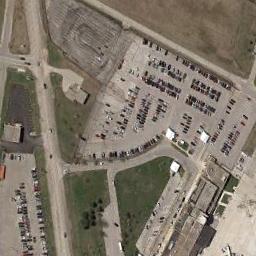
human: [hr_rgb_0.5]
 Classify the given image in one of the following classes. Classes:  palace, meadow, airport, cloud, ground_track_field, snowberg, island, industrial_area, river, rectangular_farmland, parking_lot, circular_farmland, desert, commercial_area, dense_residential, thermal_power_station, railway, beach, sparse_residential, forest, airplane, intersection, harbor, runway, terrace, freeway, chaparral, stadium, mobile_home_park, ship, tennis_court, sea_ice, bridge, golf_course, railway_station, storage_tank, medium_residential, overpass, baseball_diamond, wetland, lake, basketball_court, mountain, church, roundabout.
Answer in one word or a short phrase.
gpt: parking_lot